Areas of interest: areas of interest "Medical"
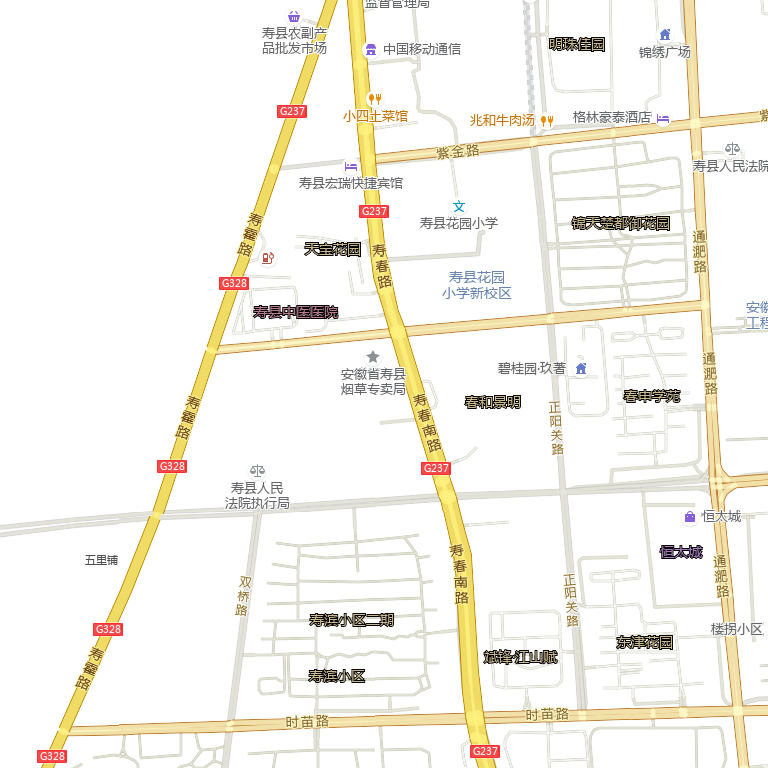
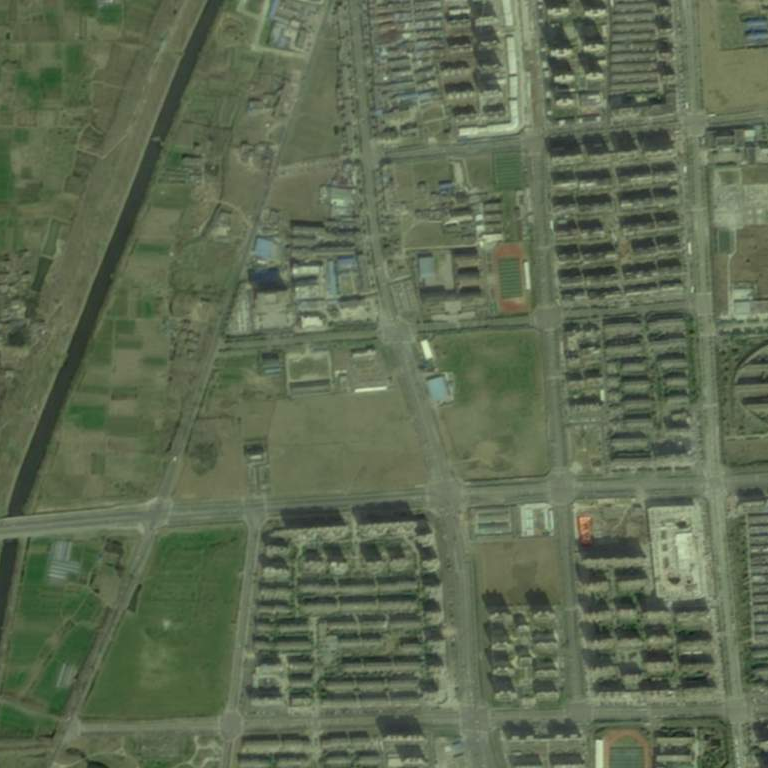